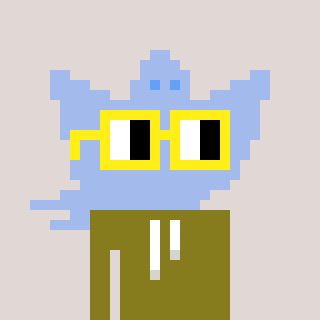
a pixel art character with square yellow glasses, a ghost-B-shaped head and a gunk-colored body on a warm background